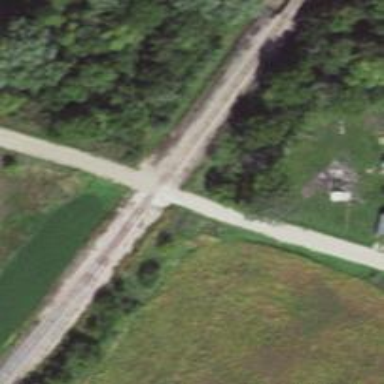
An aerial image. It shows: Level crossing with saltire marking.